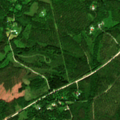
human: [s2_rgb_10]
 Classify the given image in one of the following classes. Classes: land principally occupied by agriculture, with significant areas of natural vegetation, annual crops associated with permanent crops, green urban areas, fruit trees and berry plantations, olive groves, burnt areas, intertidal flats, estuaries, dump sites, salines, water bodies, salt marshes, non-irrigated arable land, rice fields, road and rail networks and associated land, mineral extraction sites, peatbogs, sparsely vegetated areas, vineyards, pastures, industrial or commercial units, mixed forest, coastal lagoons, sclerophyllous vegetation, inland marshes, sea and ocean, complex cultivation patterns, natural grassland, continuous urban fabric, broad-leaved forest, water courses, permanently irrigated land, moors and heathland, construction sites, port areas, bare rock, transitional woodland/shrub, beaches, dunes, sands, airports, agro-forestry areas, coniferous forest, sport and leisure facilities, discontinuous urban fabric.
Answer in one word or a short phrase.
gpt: broad-leaved forest, mixed forest